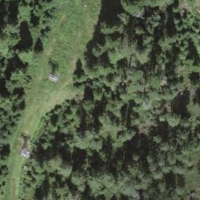
EUNIS habitat code: 43
Species observed at this site:
Regulus regulus
Corvus corax
Periparus ater